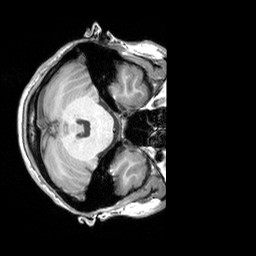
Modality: T1w
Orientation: axial
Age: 25
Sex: female
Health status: healthy
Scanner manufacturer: siemens
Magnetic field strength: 3 T
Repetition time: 2.3 s
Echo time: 0.00303 s